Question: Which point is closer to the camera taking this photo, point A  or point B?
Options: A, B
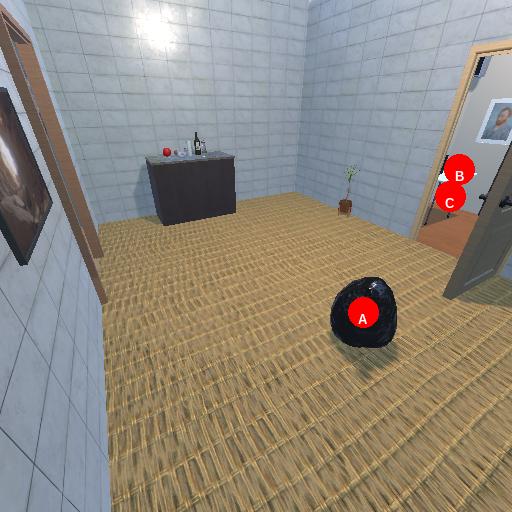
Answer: A